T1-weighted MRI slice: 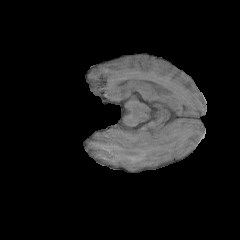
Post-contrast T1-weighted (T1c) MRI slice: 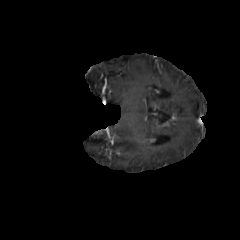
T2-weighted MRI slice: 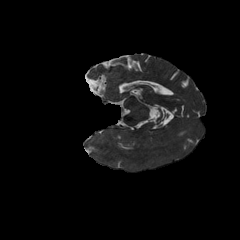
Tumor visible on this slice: no